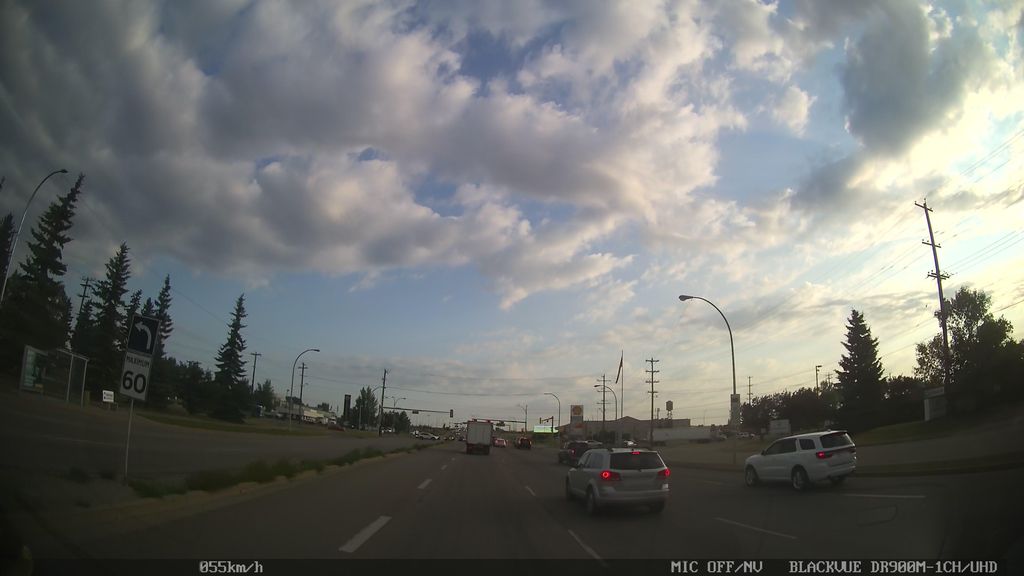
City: edmonton